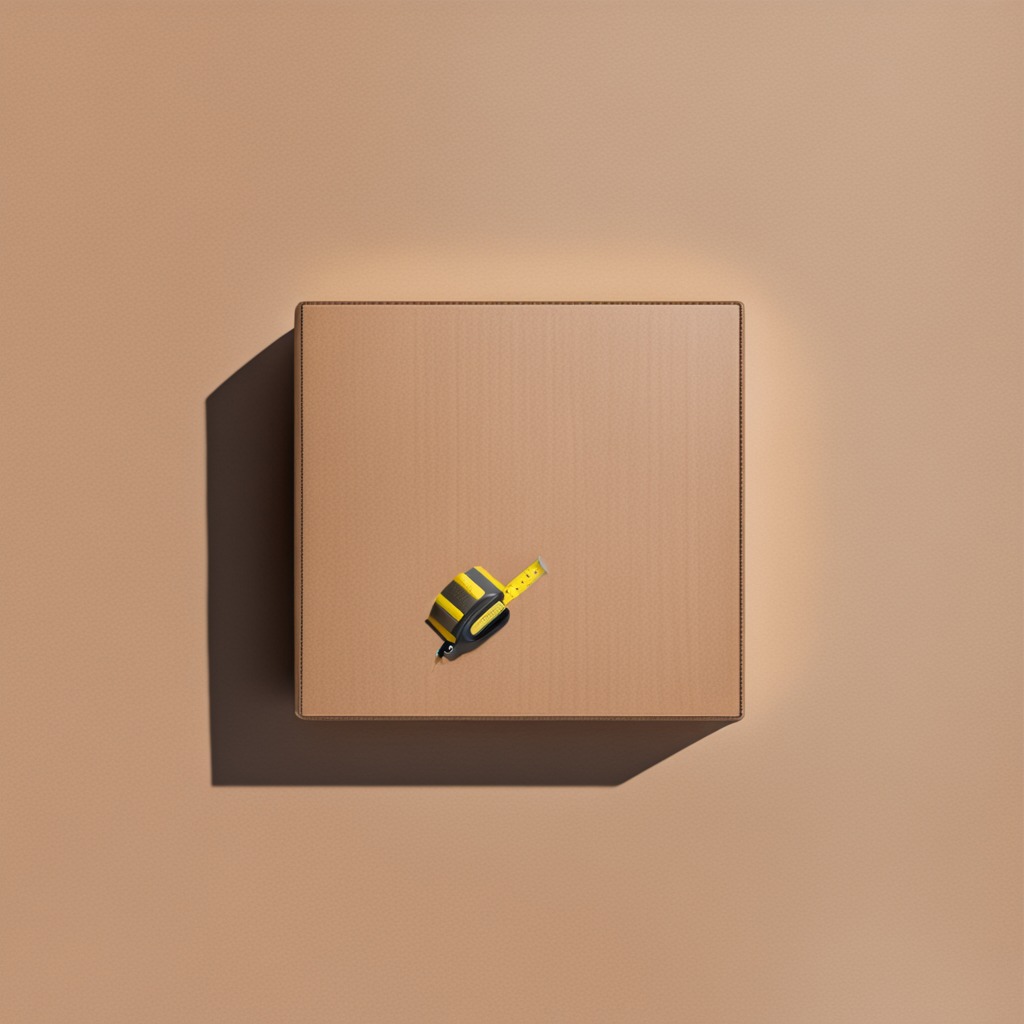
A measuring tape is lying on the cardboard box surface.